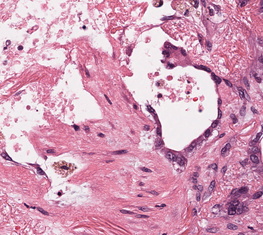
Tumor epithelial tissue: yes
Tumor-associated stroma tissue: yes
Normal tissue: no